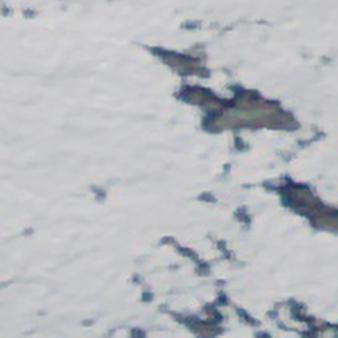
Label: other